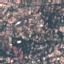
Land use / land cover: Residential